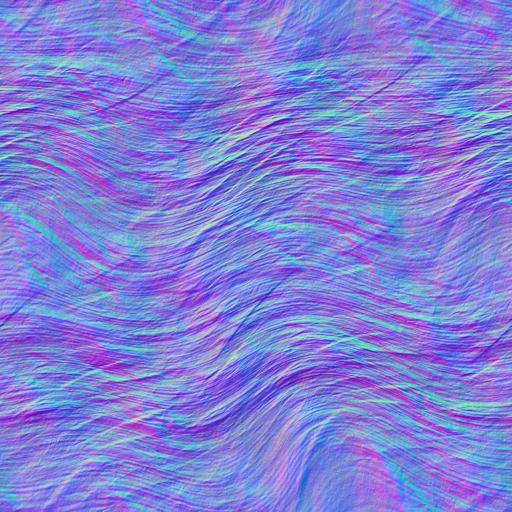
fire lava magma vulcan